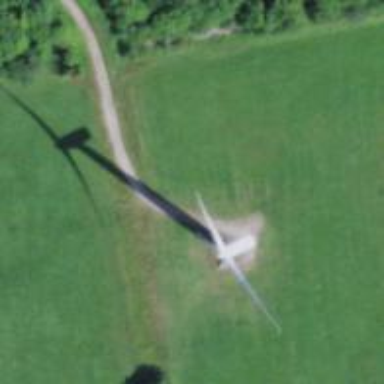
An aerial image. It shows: Wind generator powered by horizontal-axis wind turbine.